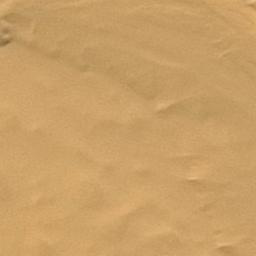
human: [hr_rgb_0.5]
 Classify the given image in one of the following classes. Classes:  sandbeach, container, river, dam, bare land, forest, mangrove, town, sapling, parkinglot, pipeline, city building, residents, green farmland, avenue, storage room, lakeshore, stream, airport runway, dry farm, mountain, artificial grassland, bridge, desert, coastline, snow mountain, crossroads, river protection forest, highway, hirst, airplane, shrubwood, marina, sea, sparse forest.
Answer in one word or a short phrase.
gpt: desert